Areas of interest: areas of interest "Sport and cultural"
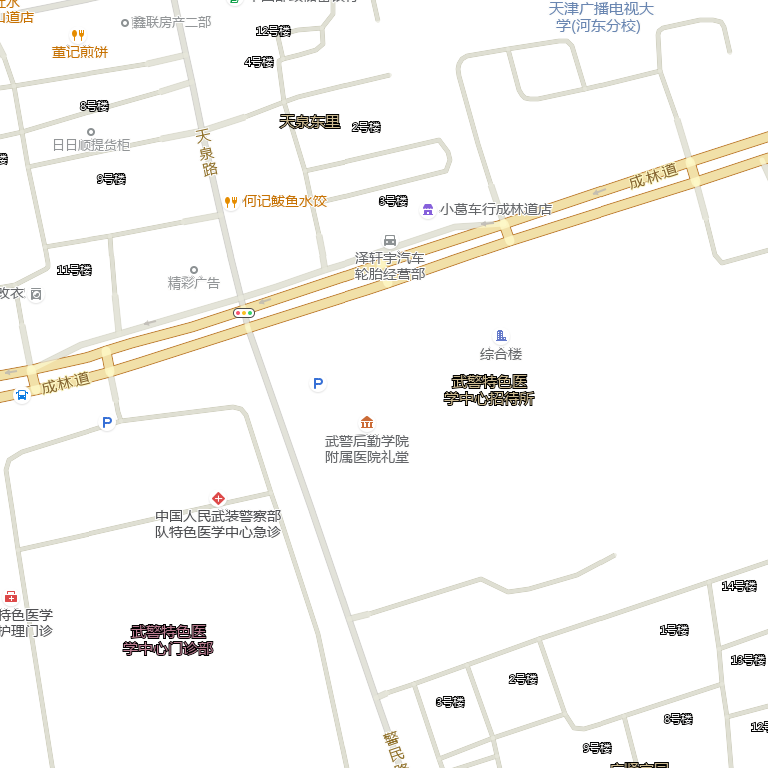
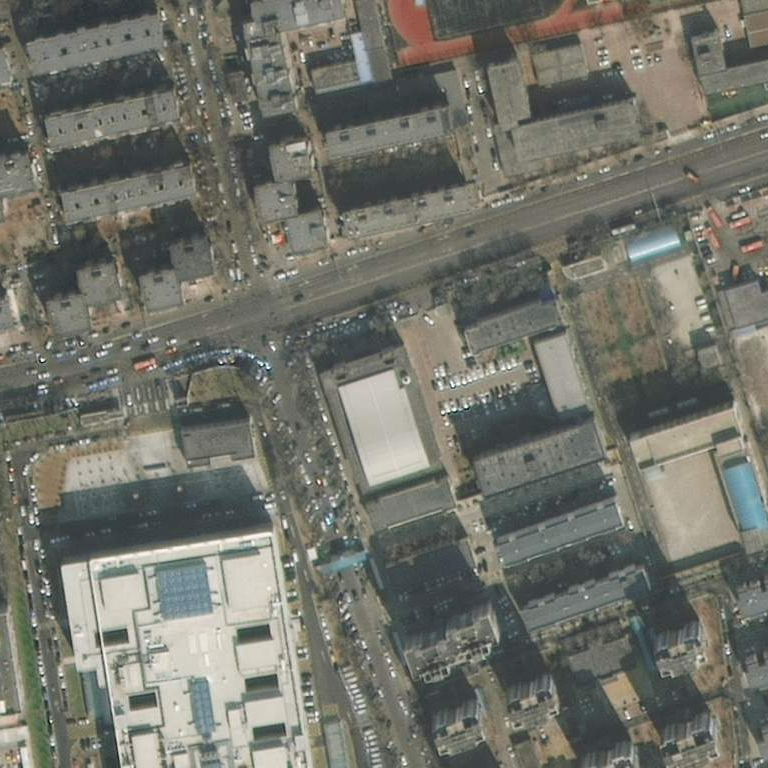